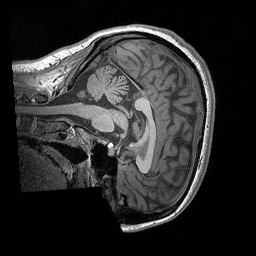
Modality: T1w
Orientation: sagittal
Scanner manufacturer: siemens
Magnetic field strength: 3 T
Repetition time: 2.3 s
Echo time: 0.00298 s